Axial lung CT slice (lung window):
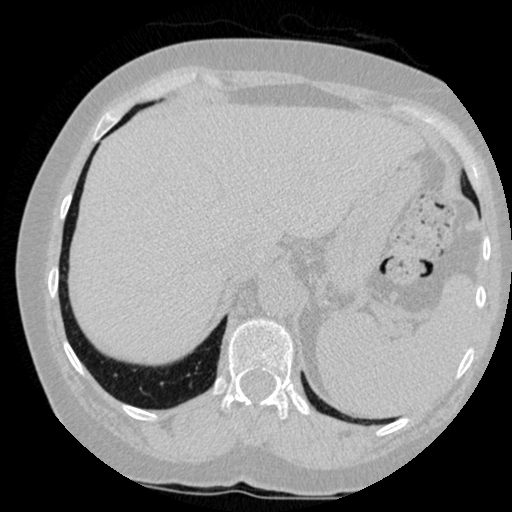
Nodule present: no